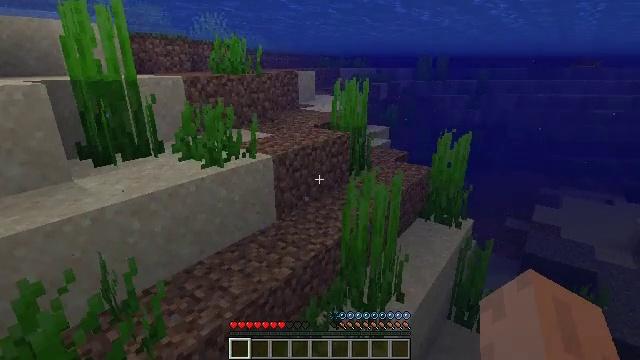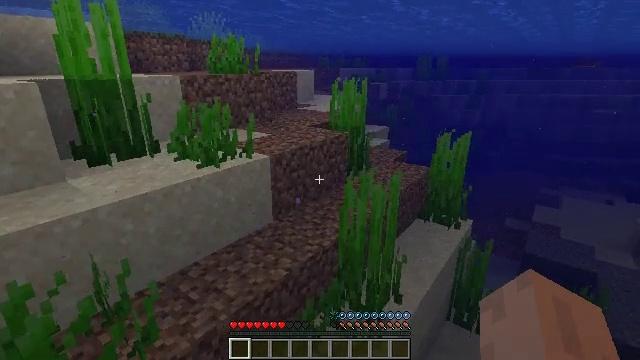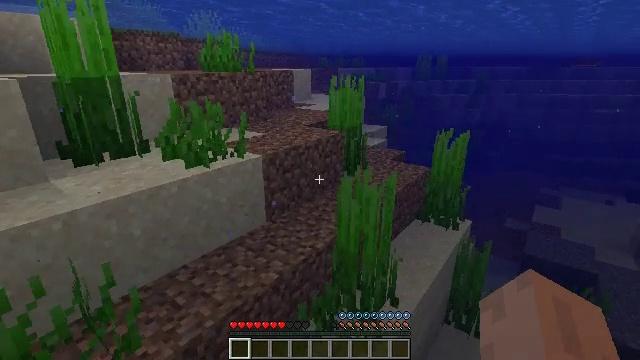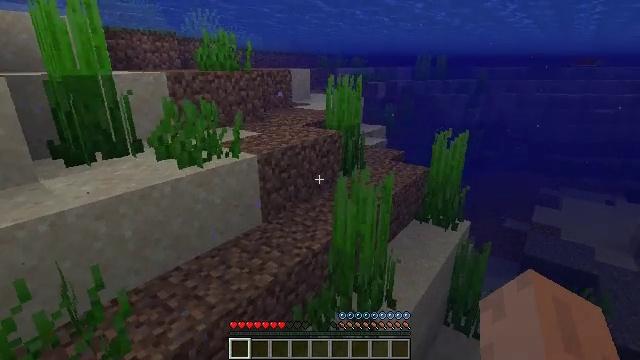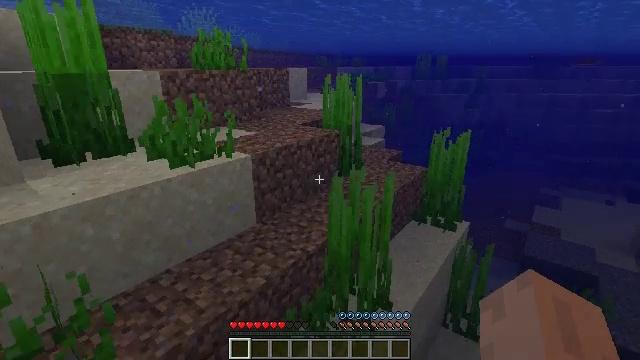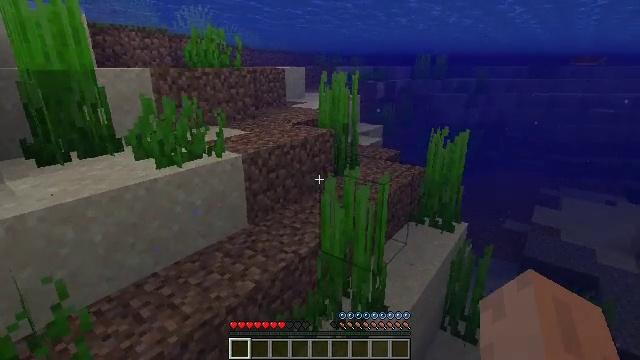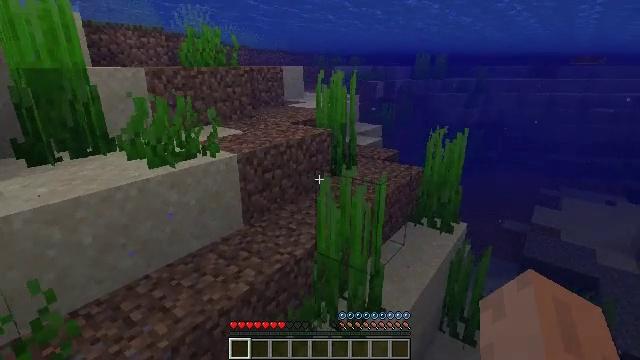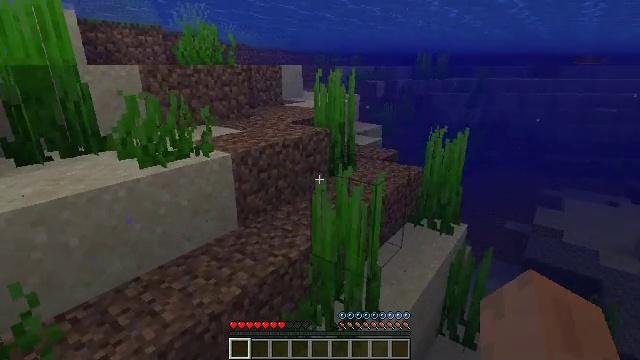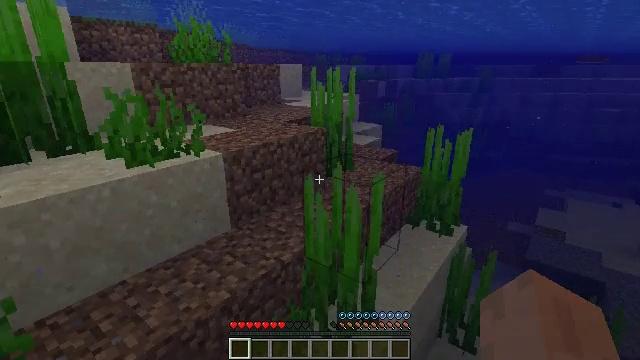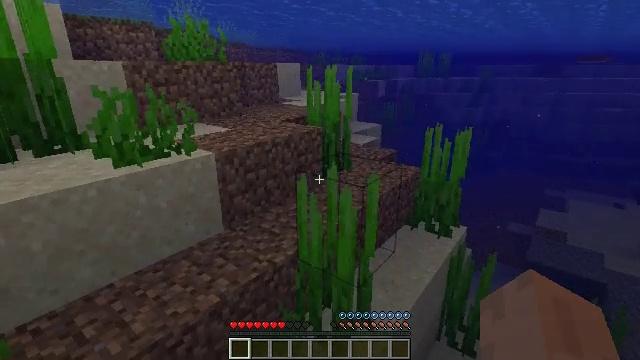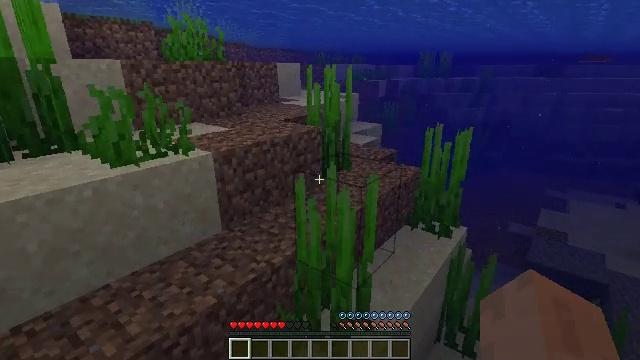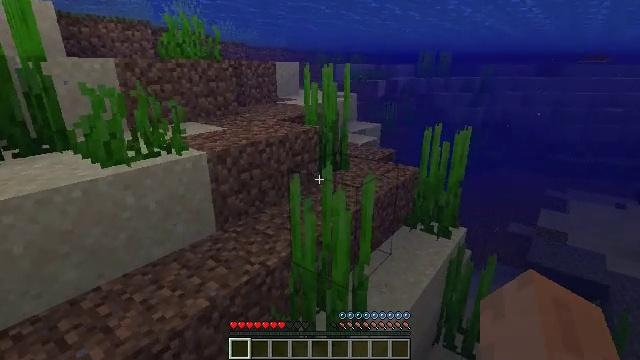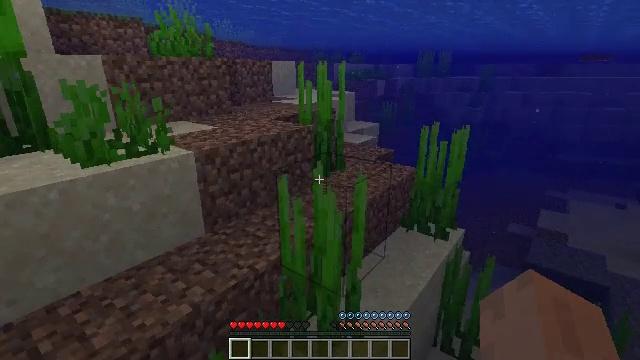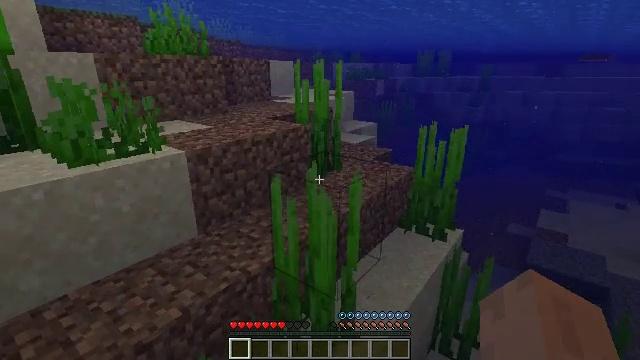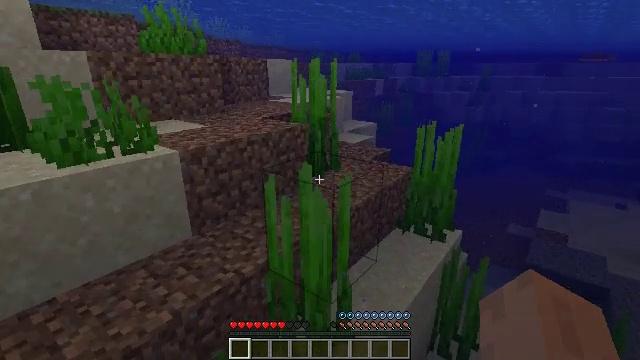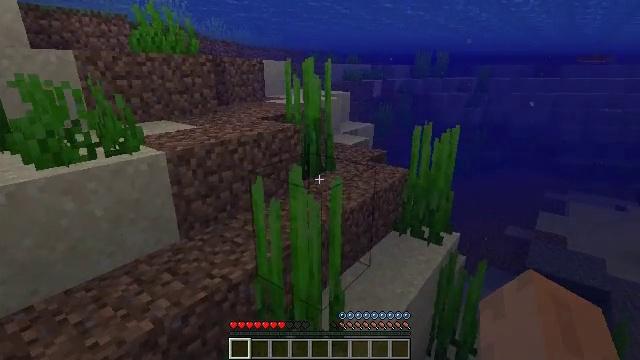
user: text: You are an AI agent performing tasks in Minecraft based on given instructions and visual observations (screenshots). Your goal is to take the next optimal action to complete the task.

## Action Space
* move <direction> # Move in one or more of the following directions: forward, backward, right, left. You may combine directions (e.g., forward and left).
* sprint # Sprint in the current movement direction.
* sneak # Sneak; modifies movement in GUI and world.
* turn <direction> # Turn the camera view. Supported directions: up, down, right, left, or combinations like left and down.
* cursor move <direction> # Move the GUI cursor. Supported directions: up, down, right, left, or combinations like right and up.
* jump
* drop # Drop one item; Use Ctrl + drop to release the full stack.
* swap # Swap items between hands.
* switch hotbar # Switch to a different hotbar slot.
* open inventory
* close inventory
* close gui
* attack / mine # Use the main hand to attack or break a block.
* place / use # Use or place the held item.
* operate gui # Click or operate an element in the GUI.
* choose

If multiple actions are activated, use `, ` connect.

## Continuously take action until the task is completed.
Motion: motion action
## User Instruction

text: Attack the birch planks to recycle them.
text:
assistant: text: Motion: move forward and move right, attack / mine
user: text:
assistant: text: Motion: move forward and move right, attack / mine
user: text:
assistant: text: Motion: move forward and move right, attack / mine
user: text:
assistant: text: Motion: move forward and move right, attack / mine
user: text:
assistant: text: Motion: move forward and move right, attack / mine
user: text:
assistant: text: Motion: move forward and move right, attack / mine
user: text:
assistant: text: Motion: move forward and move right, attack / mine
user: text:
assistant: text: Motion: move forward and move right, attack / mine
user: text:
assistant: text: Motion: move forward and move right, attack / mine
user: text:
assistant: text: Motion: move forward and move right, attack / mine
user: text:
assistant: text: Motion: move forward and move right, attack / mine
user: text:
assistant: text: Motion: move forward and move right, attack / mine
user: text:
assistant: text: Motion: move forward and move right, attack / mine
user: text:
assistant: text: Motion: move forward and move right, attack / mine
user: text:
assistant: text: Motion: move forward and move right, attack / mine
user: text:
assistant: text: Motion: move forward and move right, attack / mine
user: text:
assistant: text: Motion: move forward and move right, attack / mine
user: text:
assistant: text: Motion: move forward and move right, attack / mine
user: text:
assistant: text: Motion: move forward and move right, turn up, attack / mine
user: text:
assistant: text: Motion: move forward and move right, turn up, attack / mine
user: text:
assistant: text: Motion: move forward and move right, attack / mine
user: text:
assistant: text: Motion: move forward and move right, attack / mine
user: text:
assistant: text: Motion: move forward and move right, attack / mine
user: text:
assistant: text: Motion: move forward and move right, attack / mine
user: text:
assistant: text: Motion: move forward and move right, turn left, attack / mine
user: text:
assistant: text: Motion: move forward and move right, attack / mine
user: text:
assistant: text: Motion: move forward and move right, attack / mine
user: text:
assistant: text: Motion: move forward and move right, attack / mine
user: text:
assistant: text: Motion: move forward and move right, attack / mine
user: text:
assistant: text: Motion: move forward and move right, attack / mine